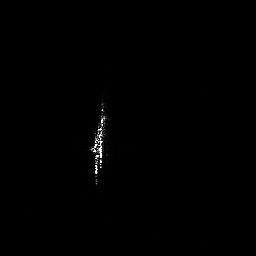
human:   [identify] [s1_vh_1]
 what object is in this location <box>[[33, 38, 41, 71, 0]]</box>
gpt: <ref>1 medium ship at the center</ref>